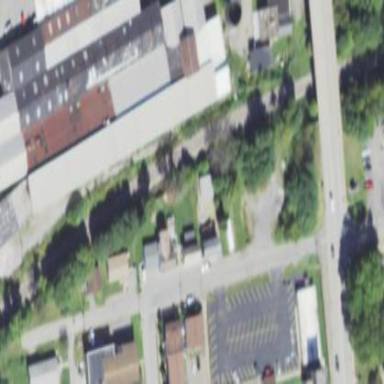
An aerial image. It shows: Warehouse building.